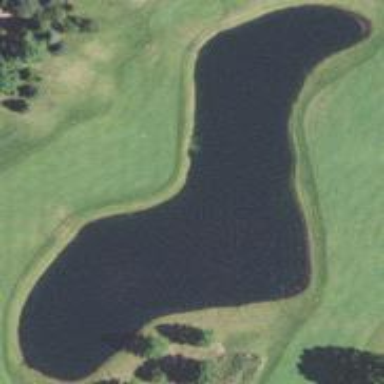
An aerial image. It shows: Scenic view of water hazard on golf course. The natural water feature adds beauty to the landscape.